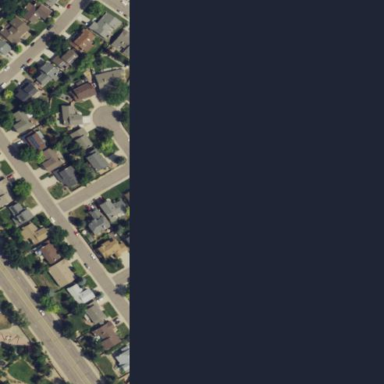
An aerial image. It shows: Residential area consisting of single-family homes.